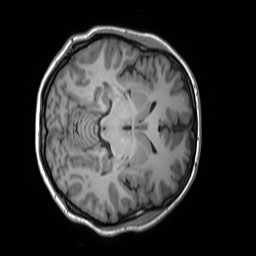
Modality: T1w
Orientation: axial
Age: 34
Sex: female
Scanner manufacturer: siemens
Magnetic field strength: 3 T
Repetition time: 1.55 s
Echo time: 0.00234 s